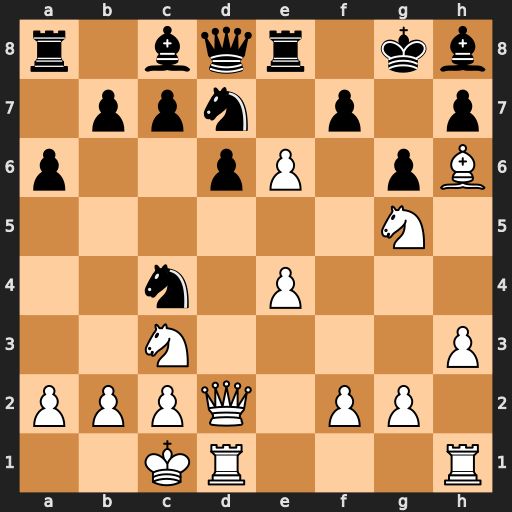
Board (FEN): r1bqr1kb/1ppn1p1p/p2pP1pB/6N1/2n1P3/2N4P/PPPQ1PP1/2KR3R
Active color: w
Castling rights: -
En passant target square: -
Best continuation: exf7#